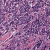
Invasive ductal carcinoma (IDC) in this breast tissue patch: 1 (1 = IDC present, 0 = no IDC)